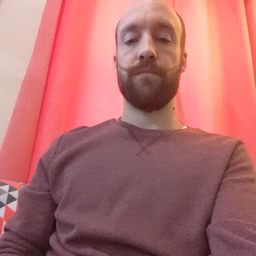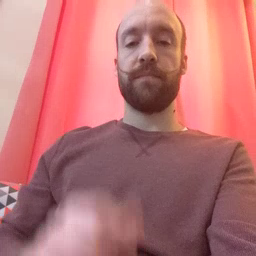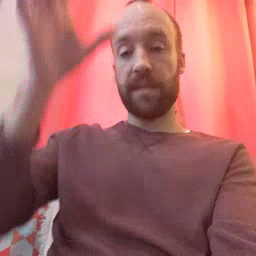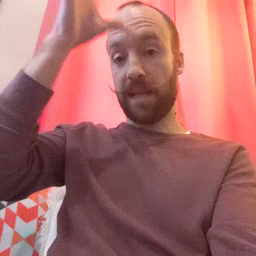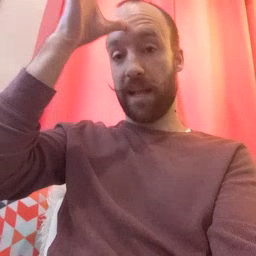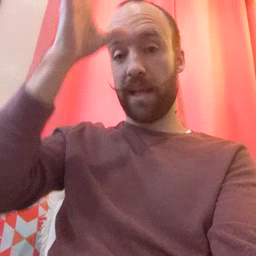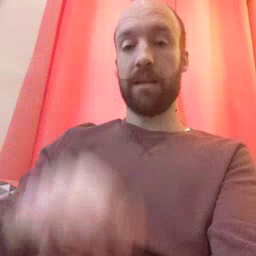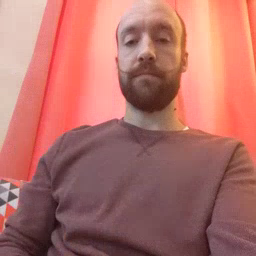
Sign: dad